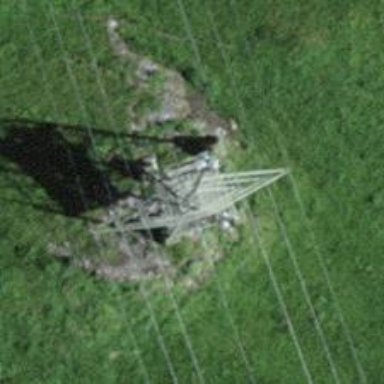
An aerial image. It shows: Towering power structure.